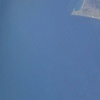
Label: water